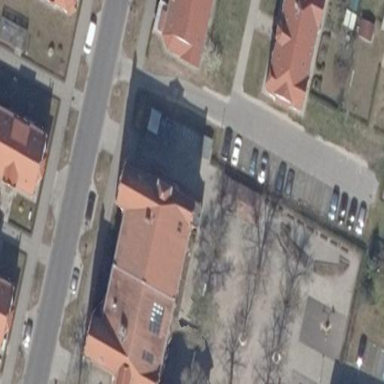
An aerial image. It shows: Street-side parking area with paving stones.